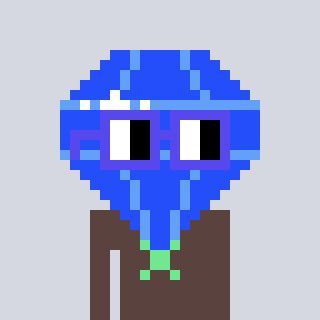
a pixel art character with square blue glasses, a blue diamond-shaped head and a darkbrown-colored body on a cool background